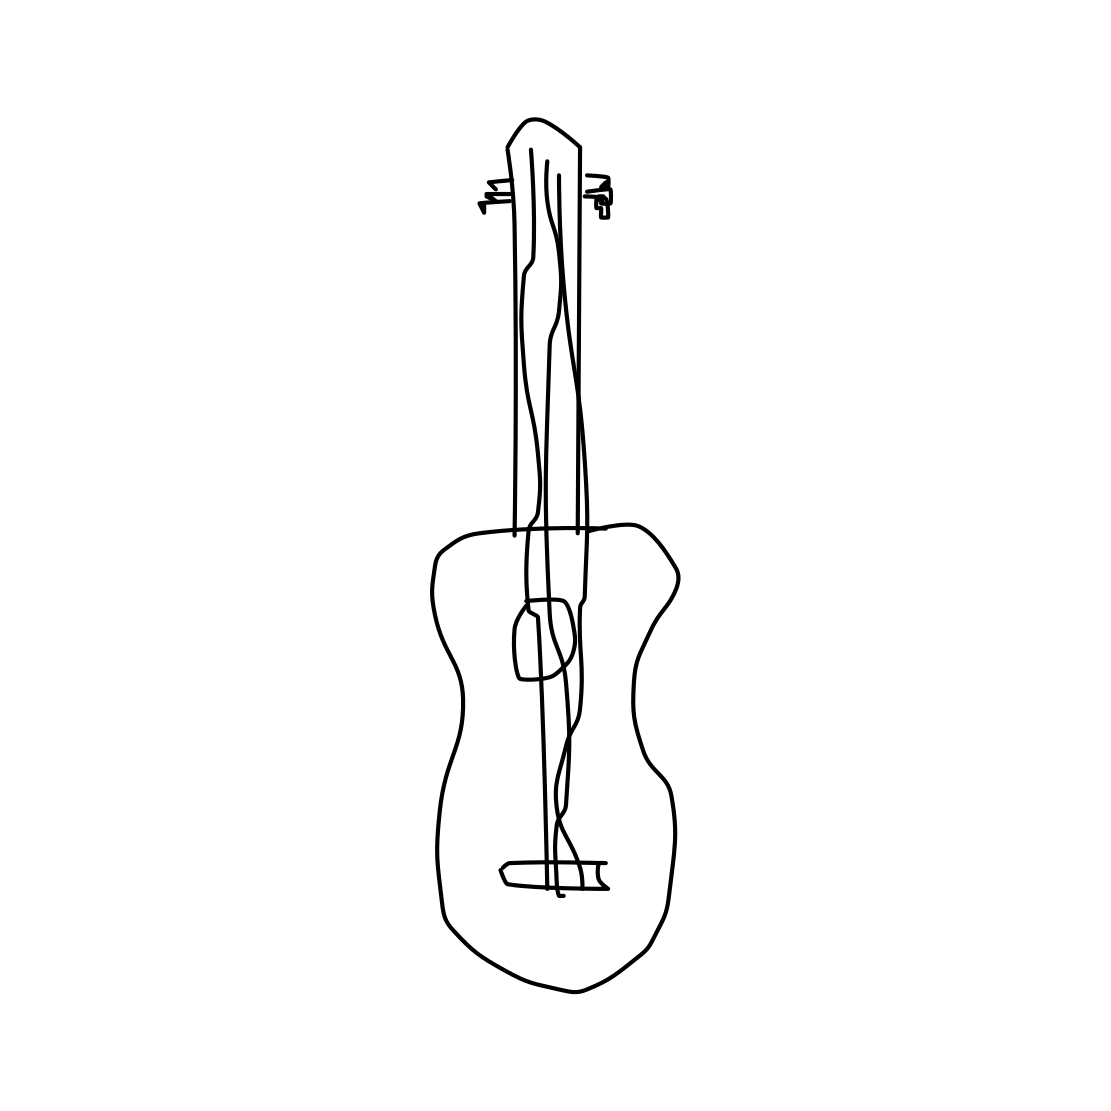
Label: guitar